Question: I have a time series and I want to find, if the values change drasticly. For example I have a time series:
'''
1,3,5,2,4,3,2,5,6,1,3,2,4,10,15,20,24,34,40
'''
in this example where the value is 10, the time series begins to change drasticly. how can I detect such a change?
what I do is to compare the current value with the third past value, if the changes more than five, then there is a drastic change in the set, but I think there is not the best way.
Do you know may be a better way to do this job?
I have a time series and I want to notice if the slope (in this image) begins to go fast up

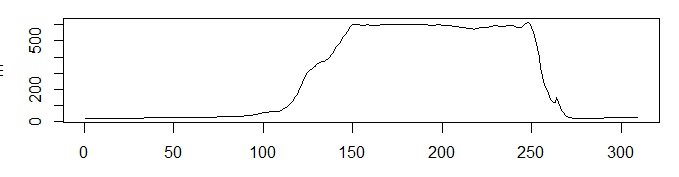
Answer: '''
ts <- c(1,3,5,2,4,3,2,5,6,1,3,2,4,10,15,20,24,34,40)
#shows elements where difference between x and x + lagth element is greater than 10
diffts <- diff(ts)
rollingwindow <- 5
# option 1
avgslope1 <- vector(mode = "numeric", length = (length(ts)-rollingwindow))
for ( i in 1 : (length(ts)-rollingwindow))
{
avgslope1[i] <- round(mean(ts[i:(i+rollingwindow)]),2)
}
#option 2
avgslope2 <- vector(mode = "numeric", length = (length(ts)-rollingwindow))
for ( i in 1 : (length(diffts)-rollingwindow))
{
avgslope2[i] <- round(mean(diffts[i:(i+rollingwindow)]),2)
}
'''
'avgslope1' is rolling average of 5 values. If you run 'ts[1 + which.max(diff(avgslope1))]', you will get the value from which the average value of the next five values changes steepest. Similarly 'ts[1 + which.max(diff(avgslope2))]' returns the element from which the average change in value is the highest over the next 5 elements.
'''
> avgslope1
[1] 3.00 3.17 3.50 3.67 3.50 3.33 3.17 3.50 4.33 5.83 9.00 12.50 17.83 23.83
> avgslope2
[1] 0.17 0.33 0.17 -0.17 -0.17 -0.17 0.33 0.83 1.50 3.17 3.50 5.33 6.00 0.00
> ts
[1] 1 3 5 2 4 3 2 5 6 1 3 2 4 10 15 20 24 34 40
'''